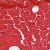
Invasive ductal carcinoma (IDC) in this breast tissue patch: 0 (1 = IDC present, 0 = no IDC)